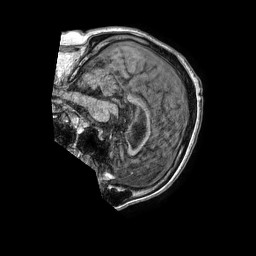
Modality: T1w
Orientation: sagittal
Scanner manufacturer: philips
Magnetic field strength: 1.5 T
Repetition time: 0.007988 s
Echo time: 0.003672 s